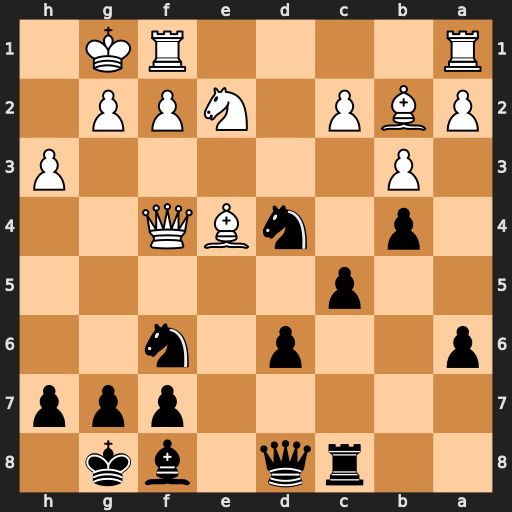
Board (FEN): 2rq1bk1/5ppp/p2p1n2/2p5/1p1nBQ2/1P5P/PBP1NPP1/R4RK1
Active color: b
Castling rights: -
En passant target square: -
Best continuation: Nxe2+ Kh2 Nxf4